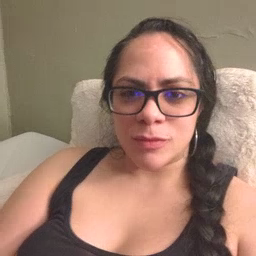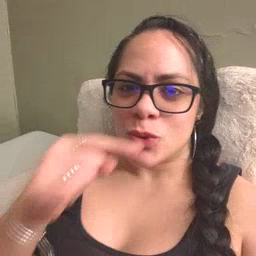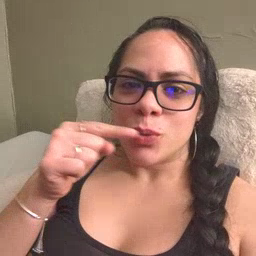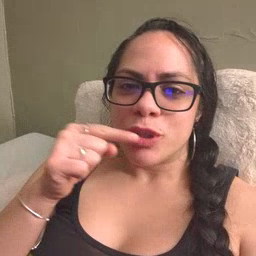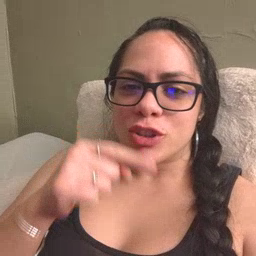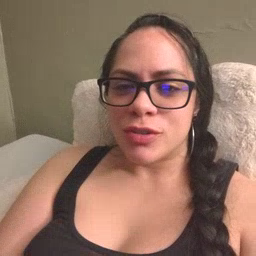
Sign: toothbrush